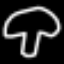
Label: mushroom